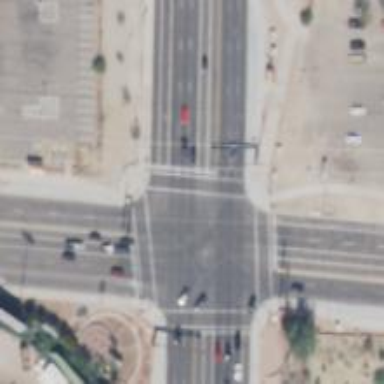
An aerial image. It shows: Intersection with primary highway and separate sidewalk. The surface is asphalt.